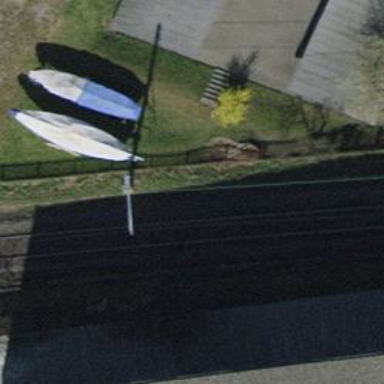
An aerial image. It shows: Railway milestone.